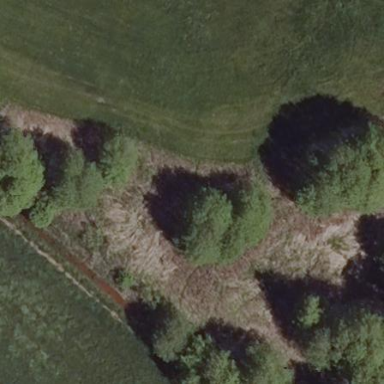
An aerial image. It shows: Beautiful wet meadow natural wetland.